Interaction volume radius: 5 \u00c5
Interaction volume height: 10 \u00c5
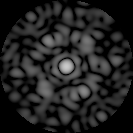
Disorder parameter: 0.6949